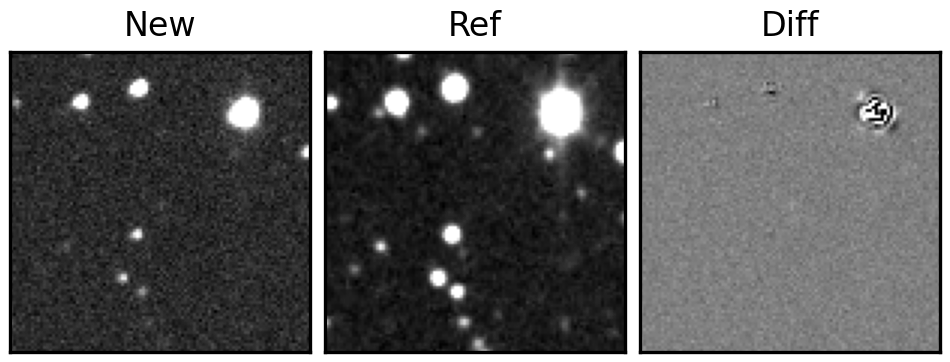
Label: real